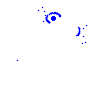
Particle: electron